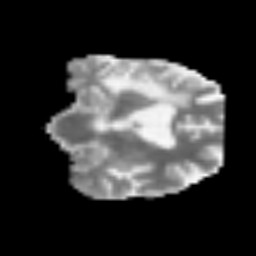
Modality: MD
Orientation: coronal
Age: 56
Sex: male
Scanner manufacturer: siemens
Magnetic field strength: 3 T
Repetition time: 3.2 s
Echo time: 0.081 s